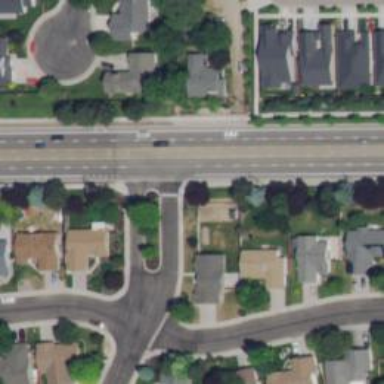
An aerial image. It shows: Unmarked crossing on the road.